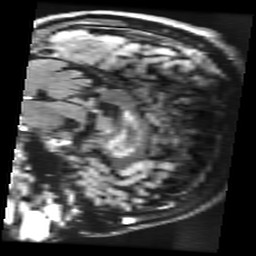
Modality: FLAIR
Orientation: sagittal
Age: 28
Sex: male
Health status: healthy
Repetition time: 12 s
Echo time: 0.09782 s